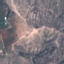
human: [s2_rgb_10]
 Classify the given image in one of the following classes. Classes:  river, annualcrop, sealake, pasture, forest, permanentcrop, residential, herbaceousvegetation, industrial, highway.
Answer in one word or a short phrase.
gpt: HerbaceousVegetation